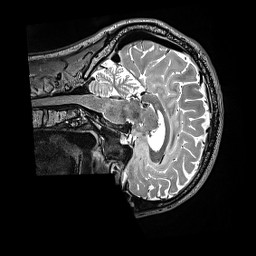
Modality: T2w
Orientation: sagittal
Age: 39
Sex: male
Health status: ill
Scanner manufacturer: siemens
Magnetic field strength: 3 T
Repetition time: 3.2 s
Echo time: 0.564 s